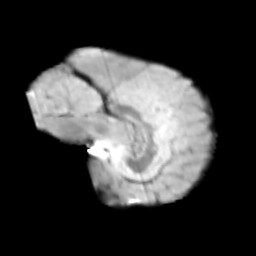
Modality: T2w
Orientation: sagittal
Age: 11
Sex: male
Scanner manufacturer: siemens
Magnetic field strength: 3 T
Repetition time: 3.8 s
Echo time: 0.07 s